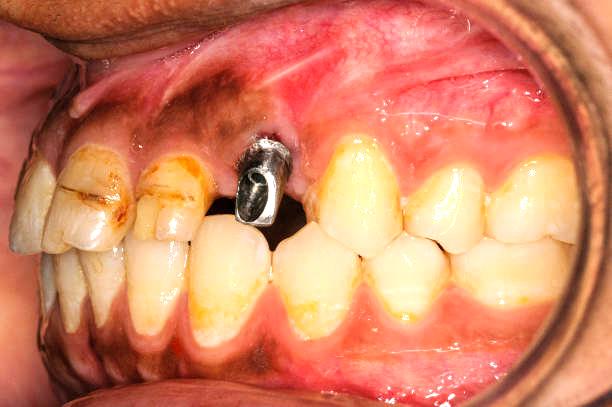
Condition: Gingivitis